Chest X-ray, PA view. Patient: 71 years old, sex F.
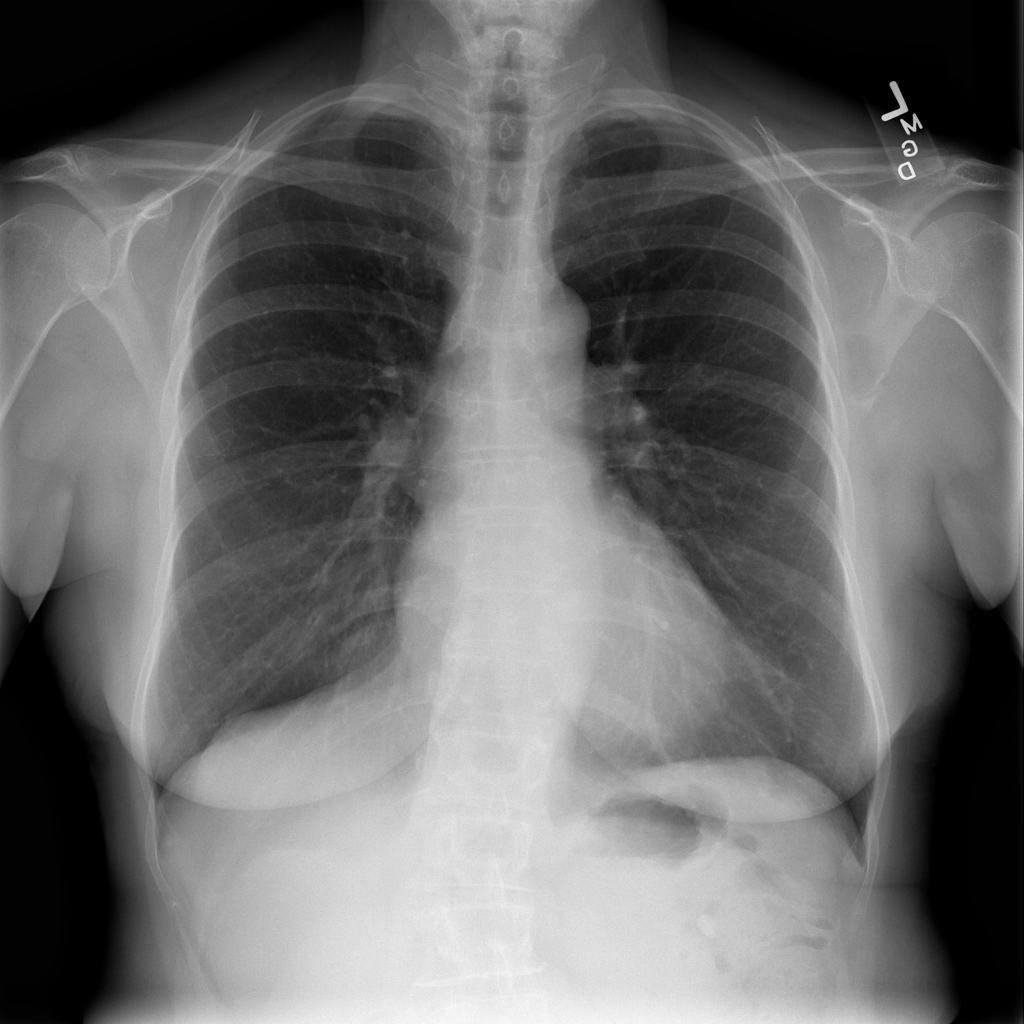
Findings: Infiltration